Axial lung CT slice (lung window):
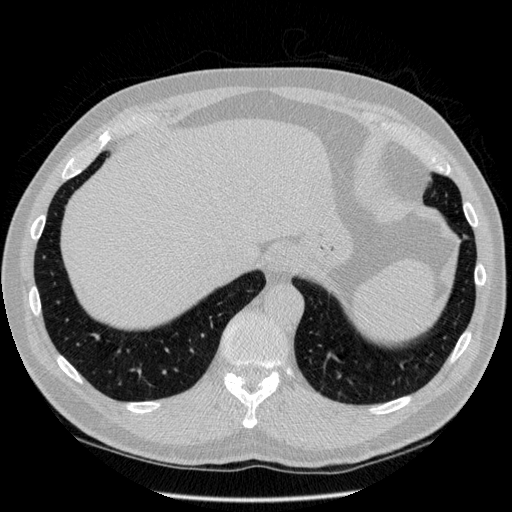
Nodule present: no